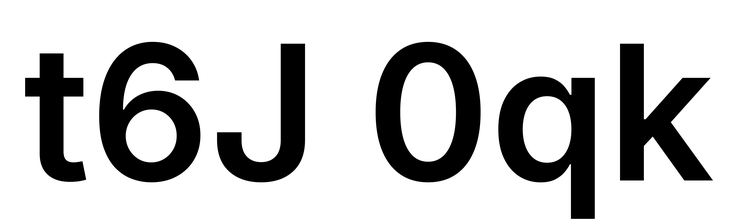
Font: Inter_SemiBold